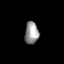
Tissue: prostate
Cell type: Fibroblasts
Senescence score: 0.7028
Nuclear area (px): 302
Mean DAPI intensity: 149.854